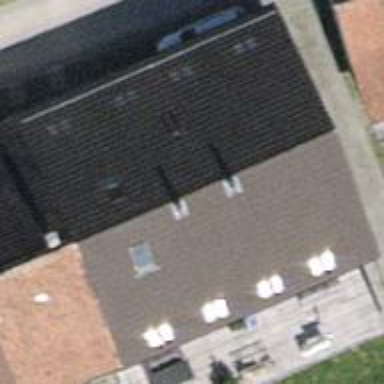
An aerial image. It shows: Building with tiled roof.